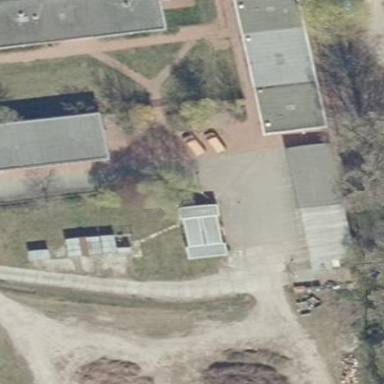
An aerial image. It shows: School building.